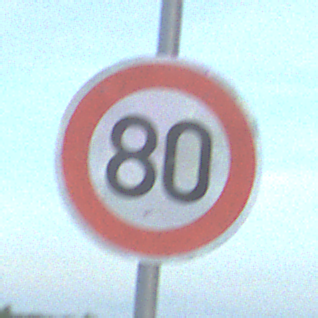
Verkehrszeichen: Geschwindigkeit80
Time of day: SunriseSunset
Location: Outdoor (Beach)
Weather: PartlyCloudy
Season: NotSpecified
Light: Natural